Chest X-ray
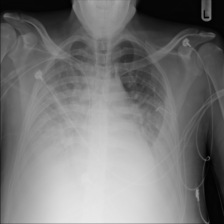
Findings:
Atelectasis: negative
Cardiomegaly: negative
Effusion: positive
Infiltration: negative
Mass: negative
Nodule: negative
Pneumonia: negative
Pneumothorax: negative
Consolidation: negative
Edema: negative
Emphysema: negative
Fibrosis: negative
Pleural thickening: negative
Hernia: negative